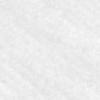
Label: no_change